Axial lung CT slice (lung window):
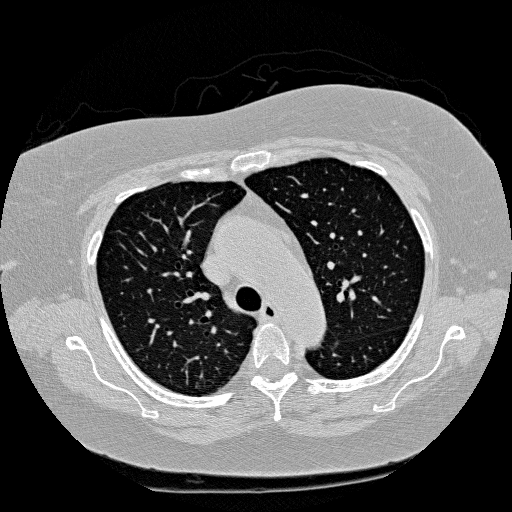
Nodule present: no